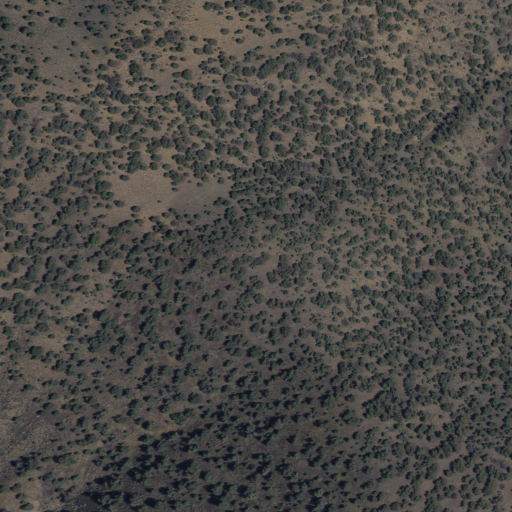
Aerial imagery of mountain in California named Pinyon Mountain containing evergreen forest and shrub